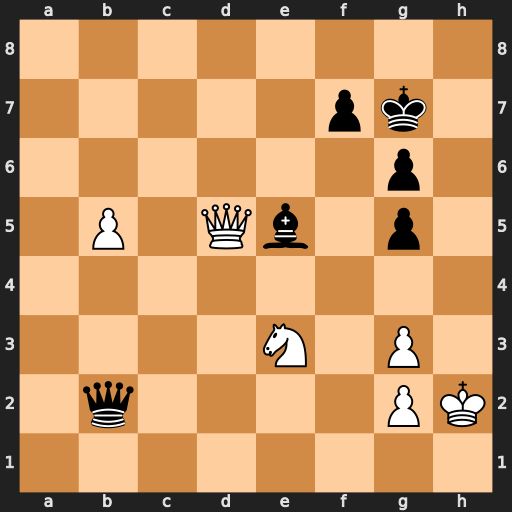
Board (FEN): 8/5pk1/6p1/1P1Qb1p1/8/4N1P1/1q4PK/8
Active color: w
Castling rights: -
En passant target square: -
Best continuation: Nc4 Bxg3+ Kxg3